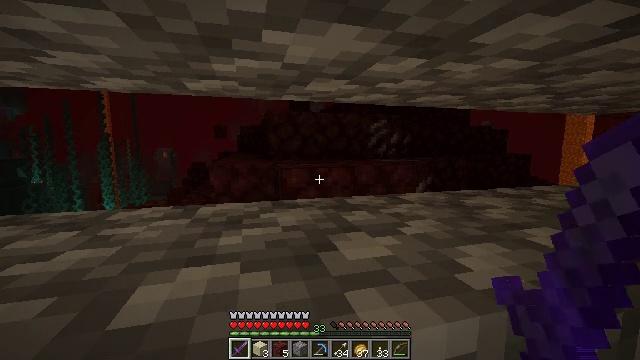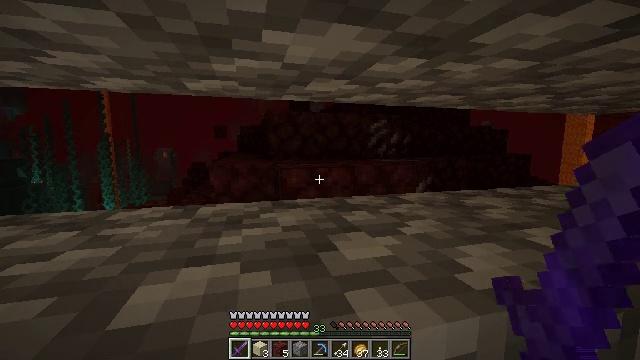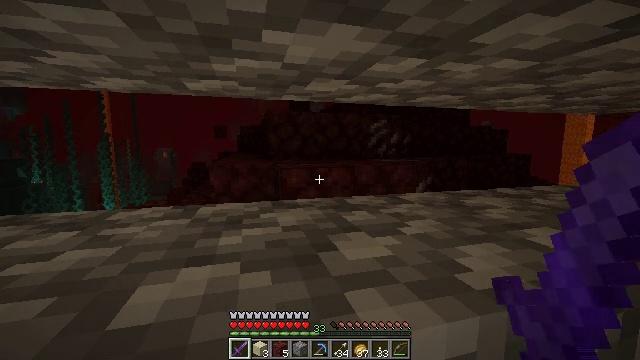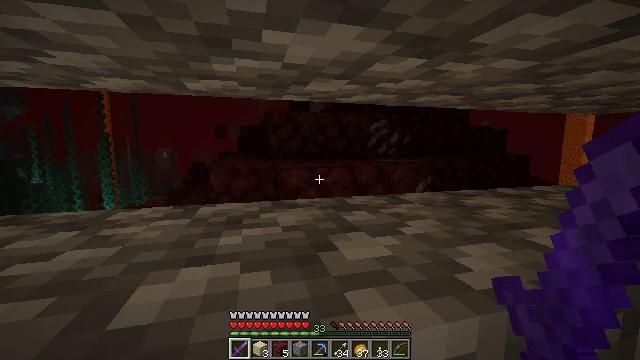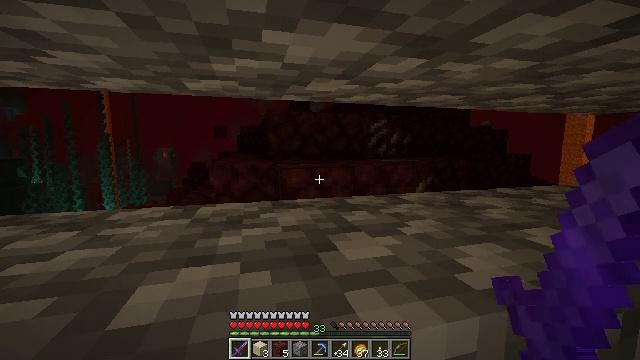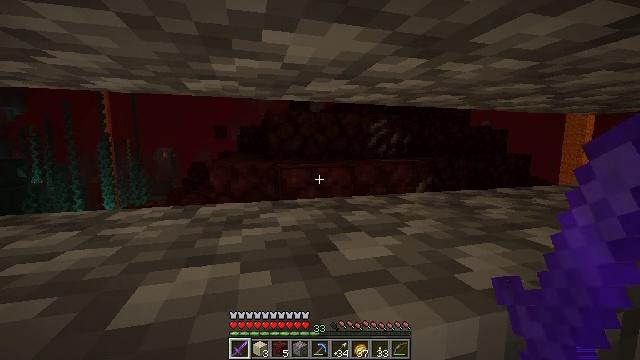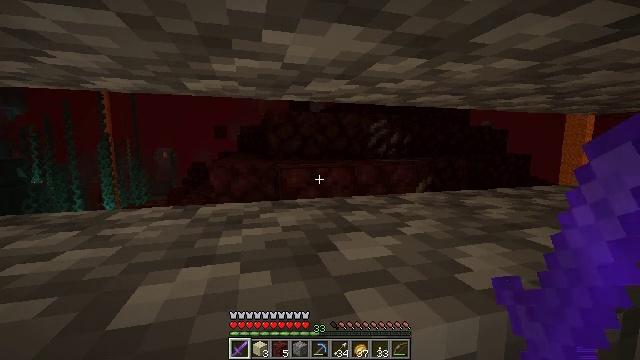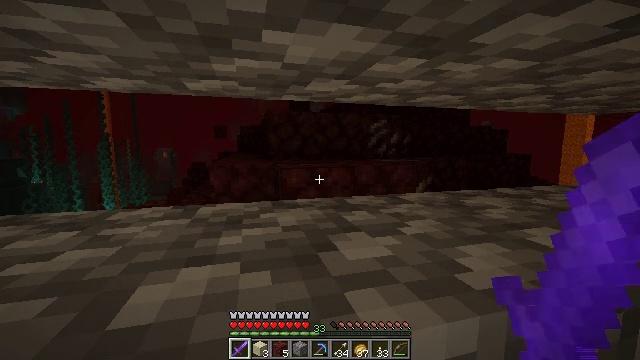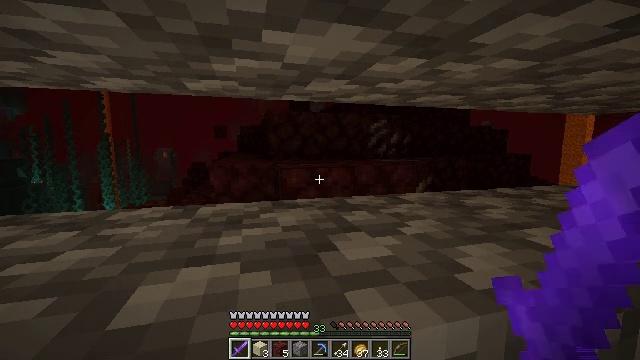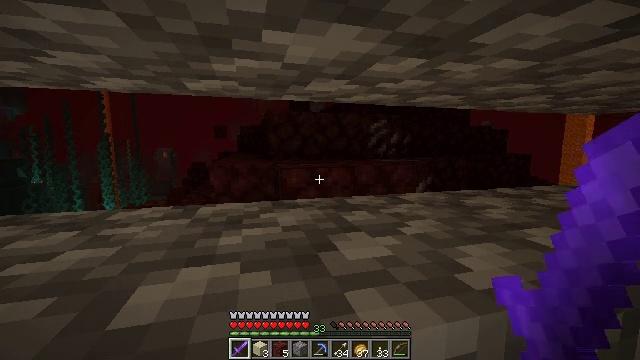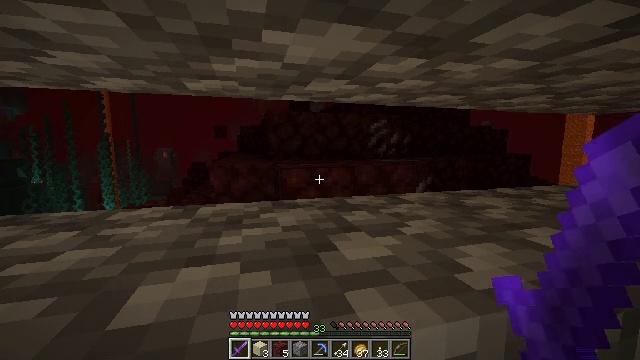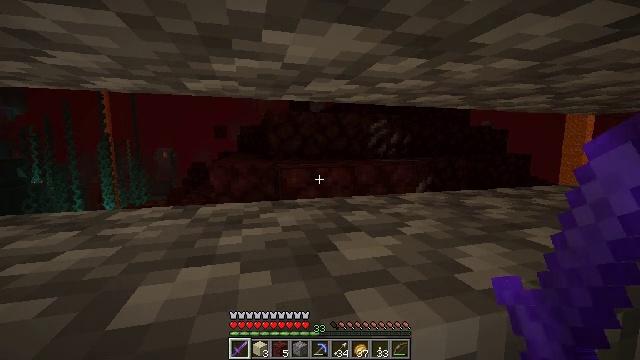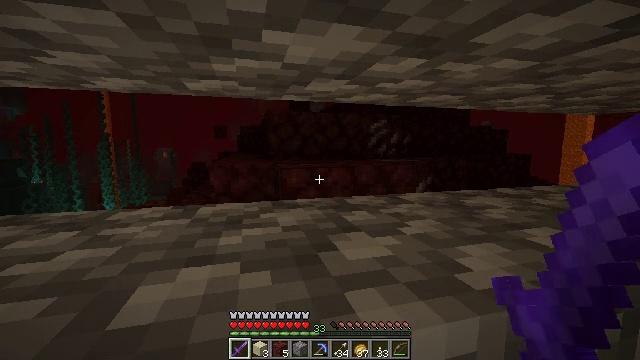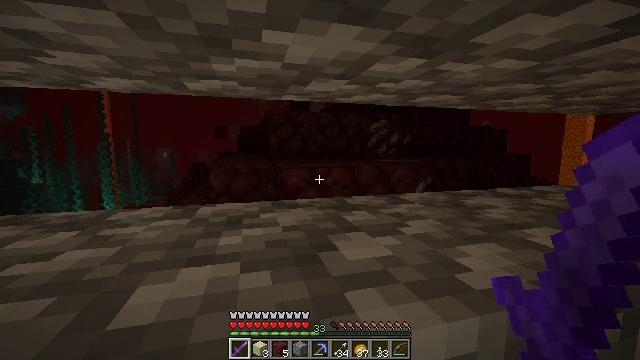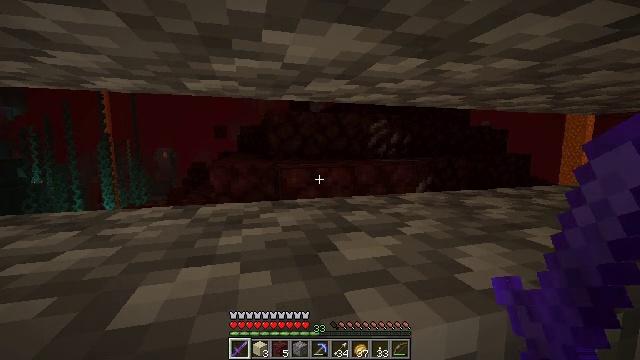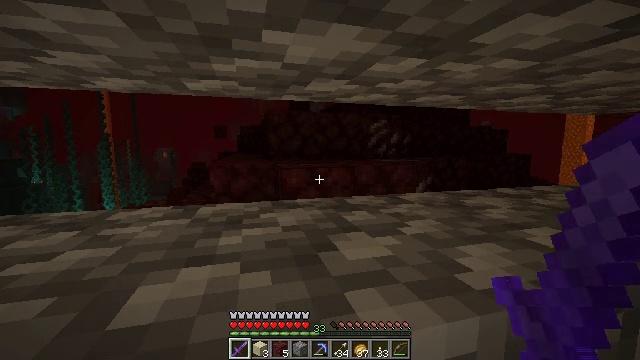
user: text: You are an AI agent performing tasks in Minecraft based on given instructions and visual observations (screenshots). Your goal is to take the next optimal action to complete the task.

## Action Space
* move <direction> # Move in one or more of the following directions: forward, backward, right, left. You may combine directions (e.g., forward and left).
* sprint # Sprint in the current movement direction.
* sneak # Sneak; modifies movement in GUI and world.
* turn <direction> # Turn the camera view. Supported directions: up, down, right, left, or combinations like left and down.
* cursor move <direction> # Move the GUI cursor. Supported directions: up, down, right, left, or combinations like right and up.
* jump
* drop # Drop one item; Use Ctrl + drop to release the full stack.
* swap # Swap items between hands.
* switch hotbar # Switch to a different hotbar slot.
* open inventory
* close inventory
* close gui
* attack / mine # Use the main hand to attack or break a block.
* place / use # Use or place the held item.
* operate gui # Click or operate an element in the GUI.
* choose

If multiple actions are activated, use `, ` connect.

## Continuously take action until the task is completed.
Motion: motion action
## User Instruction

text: Attack the cobblestone slab to gather it.
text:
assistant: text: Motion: no_op
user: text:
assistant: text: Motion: no_op
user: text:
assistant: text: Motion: no_op
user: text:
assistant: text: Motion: no_op
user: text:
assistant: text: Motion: no_op
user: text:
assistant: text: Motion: no_op
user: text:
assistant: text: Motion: no_op
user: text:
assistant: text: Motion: no_op
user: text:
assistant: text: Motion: no_op
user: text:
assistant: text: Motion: no_op
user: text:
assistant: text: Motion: no_op
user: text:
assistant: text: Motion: no_op
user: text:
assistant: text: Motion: no_op
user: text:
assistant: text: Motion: no_op
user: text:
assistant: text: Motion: no_op
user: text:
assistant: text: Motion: no_op
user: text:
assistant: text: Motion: no_op
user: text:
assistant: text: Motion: no_op
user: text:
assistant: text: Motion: no_op
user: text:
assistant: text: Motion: no_op
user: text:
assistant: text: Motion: no_op
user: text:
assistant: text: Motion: no_op
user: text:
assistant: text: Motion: no_op
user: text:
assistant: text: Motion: no_op
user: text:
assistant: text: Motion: no_op
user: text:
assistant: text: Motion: no_op
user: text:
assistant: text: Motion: no_op
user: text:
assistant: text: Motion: no_op
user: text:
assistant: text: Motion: no_op
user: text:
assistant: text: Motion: no_op